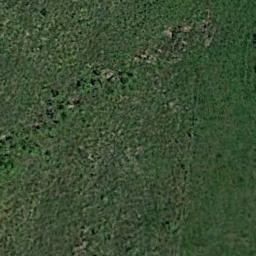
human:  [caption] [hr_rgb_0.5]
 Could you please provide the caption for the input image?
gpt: The meadow is dense but uneven .

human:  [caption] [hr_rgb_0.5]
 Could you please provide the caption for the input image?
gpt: This meadow has dense grasses and some chaparrals .

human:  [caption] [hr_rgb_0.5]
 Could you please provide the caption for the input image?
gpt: The meadow is consist of green grass and dry grass .

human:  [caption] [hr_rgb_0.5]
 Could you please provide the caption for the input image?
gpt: There are two bare fields on the grass .

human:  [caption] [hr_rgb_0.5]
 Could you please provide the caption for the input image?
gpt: A dense meadow with many green grass .